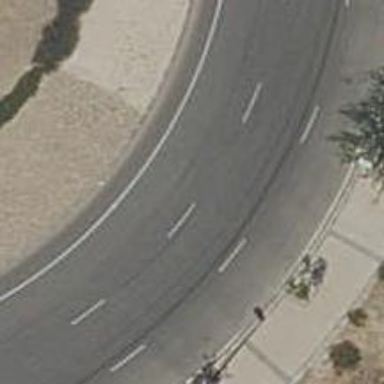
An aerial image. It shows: Residential road with asphalt surface leading up to roundabout.